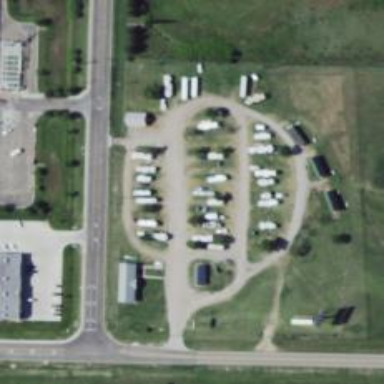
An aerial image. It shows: Caravan site for tourism.